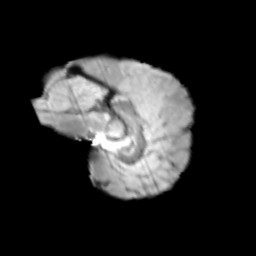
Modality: T2w
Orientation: sagittal
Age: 12
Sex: female
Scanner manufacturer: siemens
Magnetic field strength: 3 T
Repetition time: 3.8 s
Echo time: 0.07 s